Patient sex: M
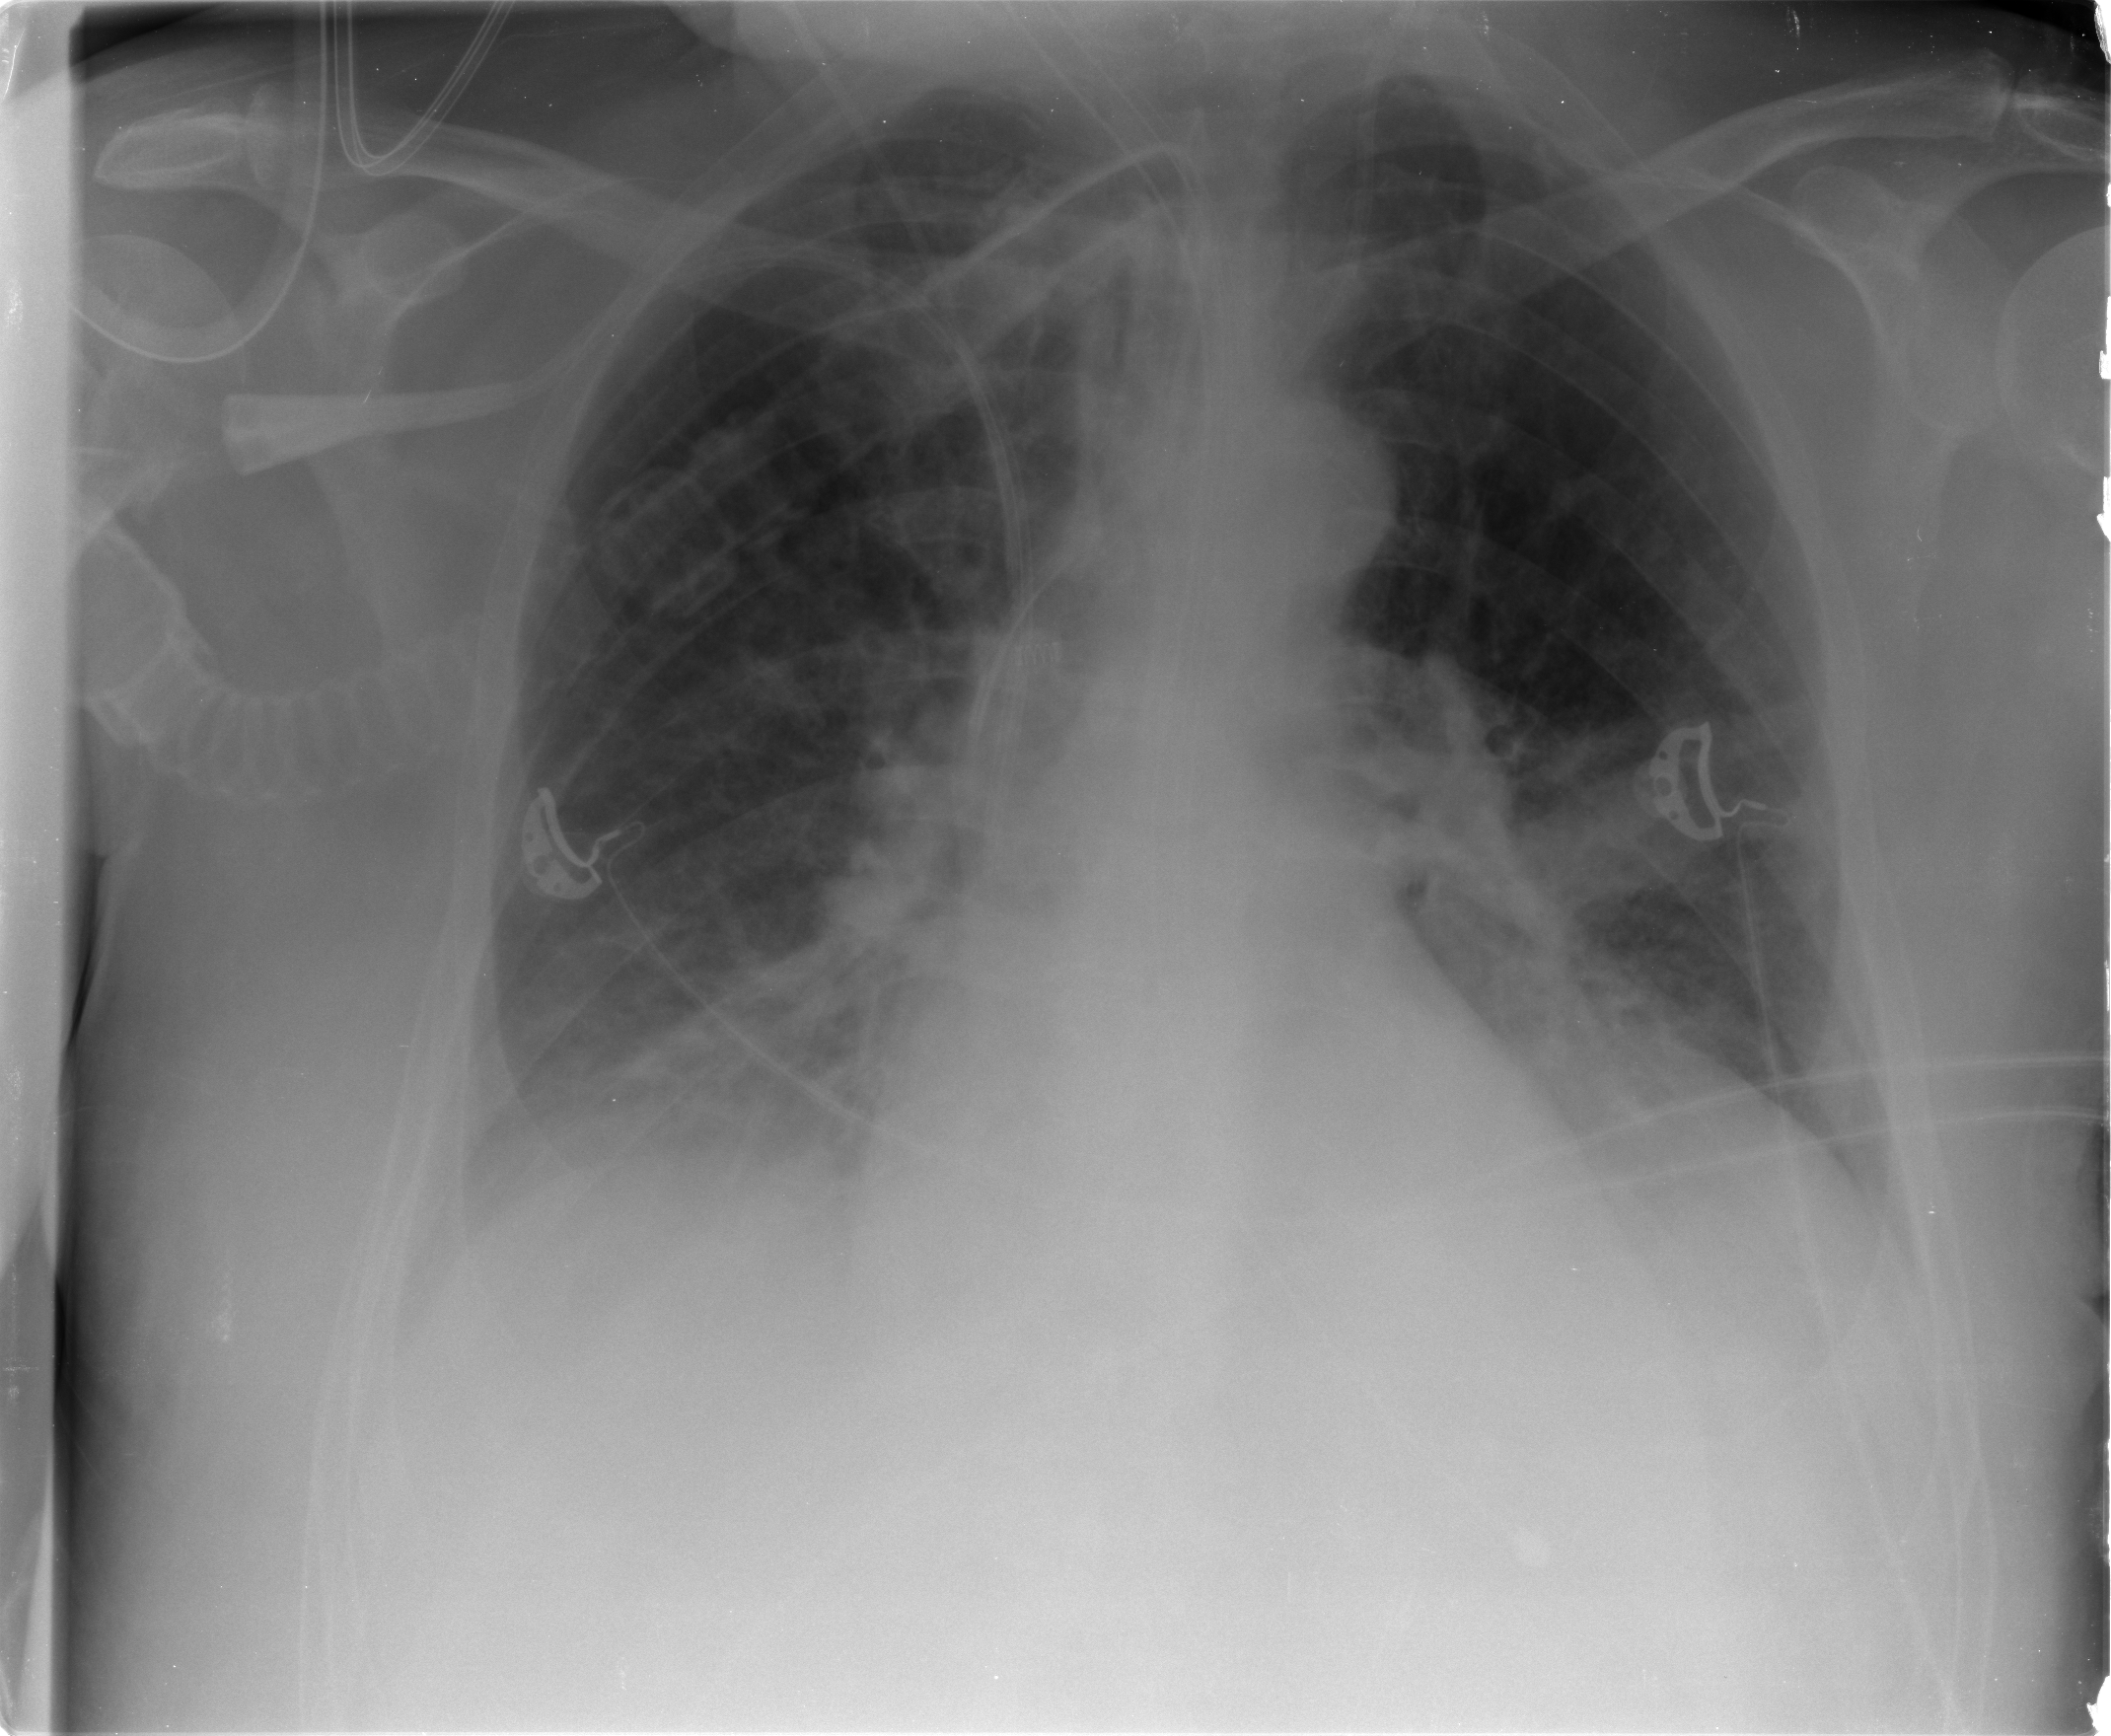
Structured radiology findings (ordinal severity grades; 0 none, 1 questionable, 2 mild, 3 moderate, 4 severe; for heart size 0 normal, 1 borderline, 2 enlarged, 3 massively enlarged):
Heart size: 1
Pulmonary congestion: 2
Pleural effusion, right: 1
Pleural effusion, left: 3
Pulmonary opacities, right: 2
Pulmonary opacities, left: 2
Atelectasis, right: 2
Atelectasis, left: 3